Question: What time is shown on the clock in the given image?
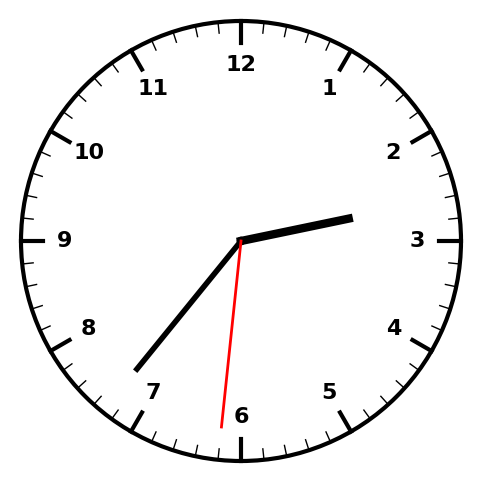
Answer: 02:36:31